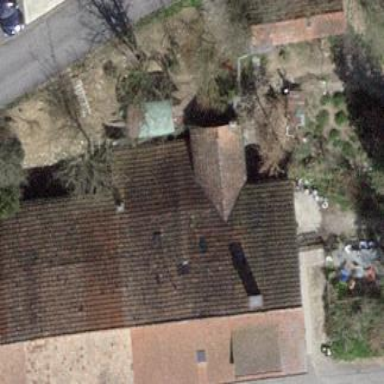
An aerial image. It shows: Building with tiled roof.